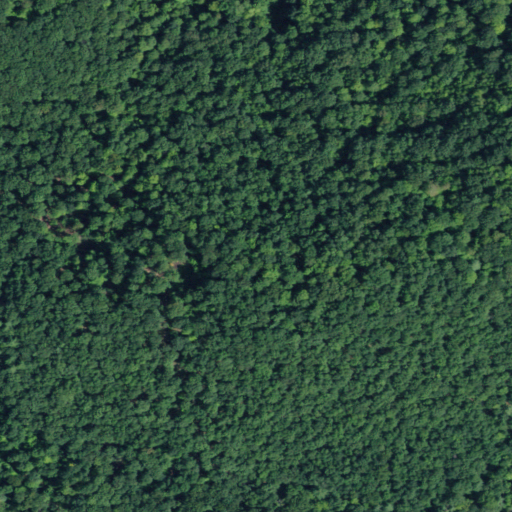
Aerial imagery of mountain in New York named Bald Mountain containing deciduous forest, evergreen forest, and mixed forest